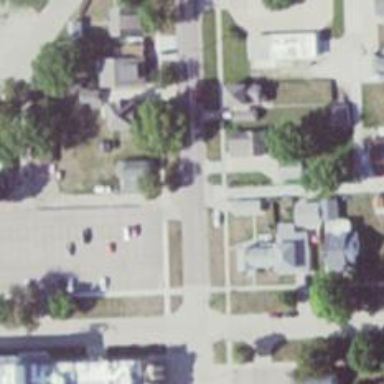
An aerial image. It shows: Alleyway designated as service road.